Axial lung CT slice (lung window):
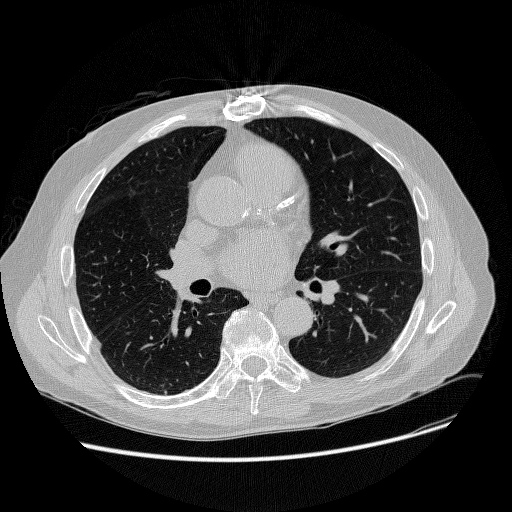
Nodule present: no